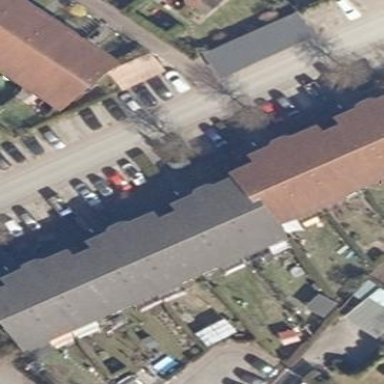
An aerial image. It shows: Terrace building with gabled roof.